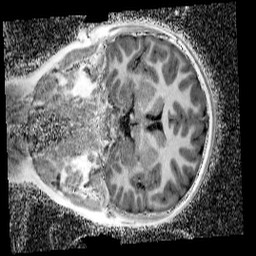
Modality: UNIT1_denoised
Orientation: coronal
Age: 11
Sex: female
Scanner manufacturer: siemens
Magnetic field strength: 3 T
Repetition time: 4 s
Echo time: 0.00299 s